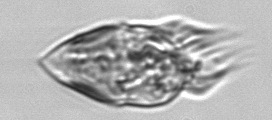
Label: Strombidium_morphotype1